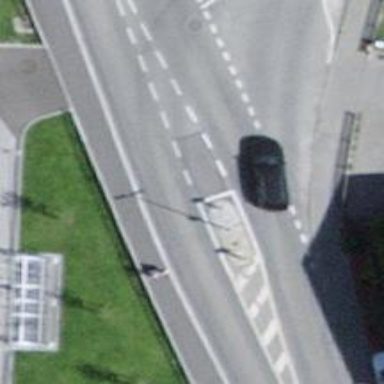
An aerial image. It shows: Zebra crossing on the road.